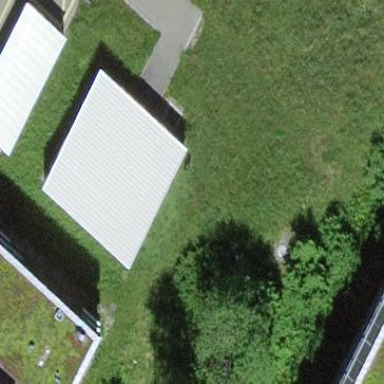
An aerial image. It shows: Service building.